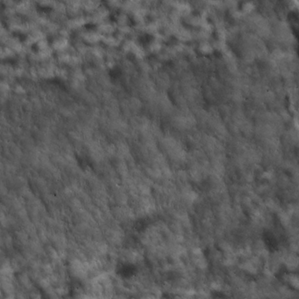
Label: non_frost